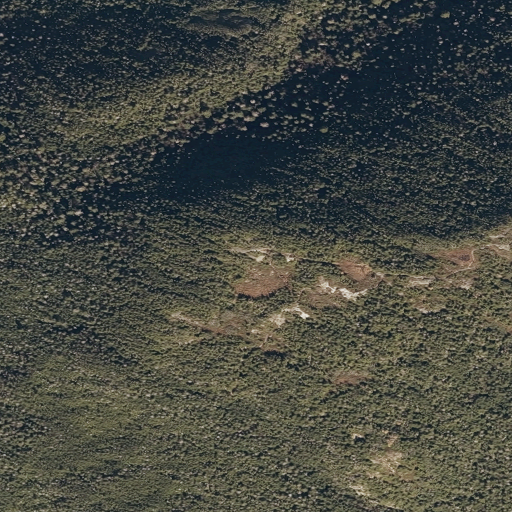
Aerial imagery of mountain in Maine named North Peak containing only evergreen forest